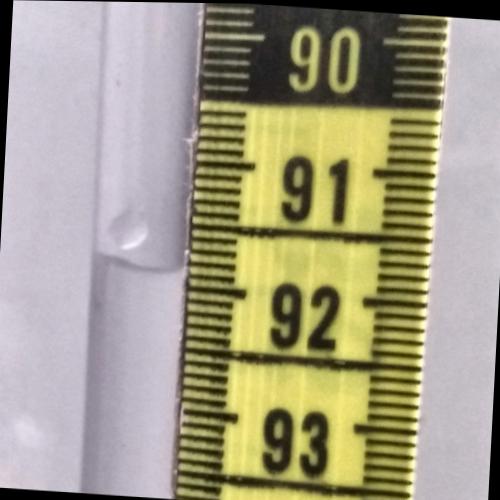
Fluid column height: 91.9 cm